Interaction volume radius: 5 \u00c5
Interaction volume height: 15 \u00c5
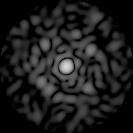
Disorder parameter: 0.8256